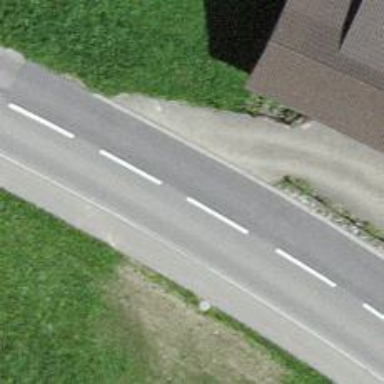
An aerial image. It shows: Tertiary road with asphalt surface and sidewalk on the left side.